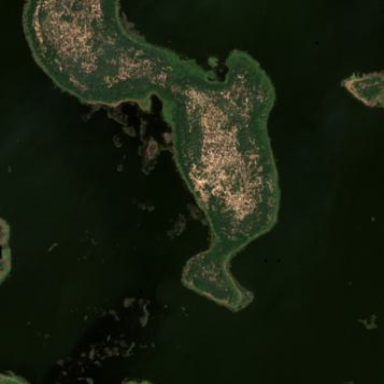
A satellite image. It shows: Island covered with scrub vegetation.